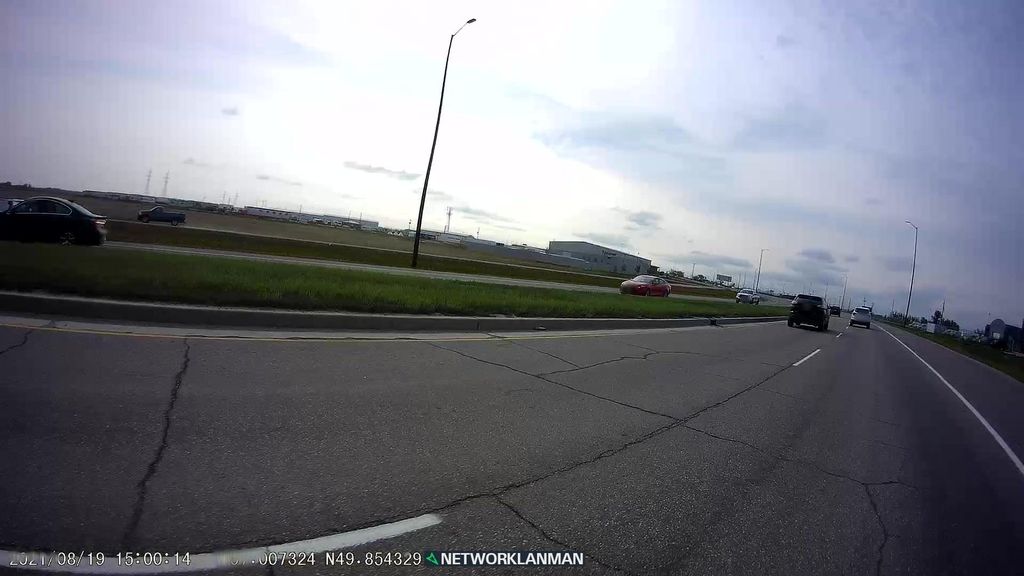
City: winnipeg